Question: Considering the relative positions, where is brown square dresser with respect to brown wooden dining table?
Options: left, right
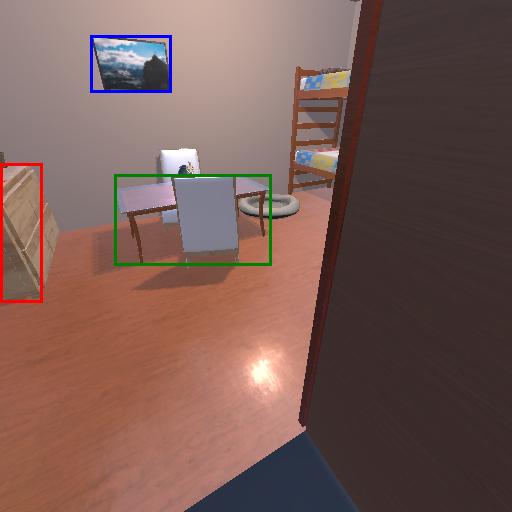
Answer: left